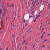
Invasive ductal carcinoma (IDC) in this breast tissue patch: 1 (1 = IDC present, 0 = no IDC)